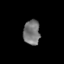
Tissue: lung
Cell type: T cells
Senescence score: 0.2423
Nuclear area (px): 402
Mean DAPI intensity: 119.01